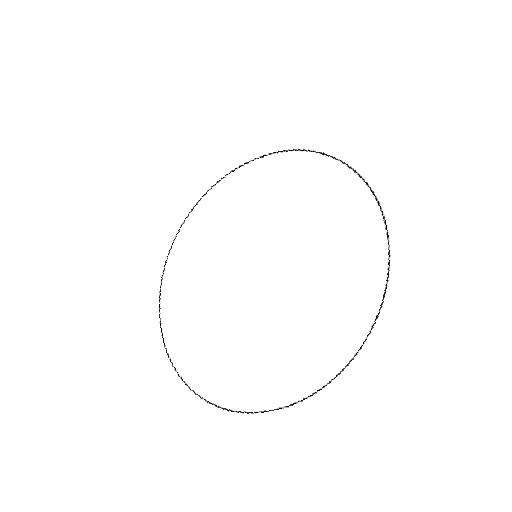
Crossing number: 0